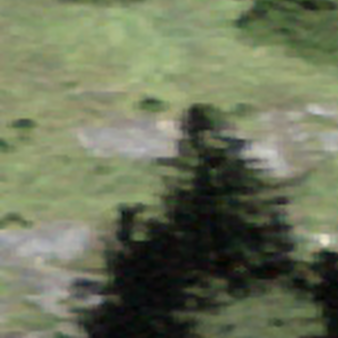
Label: other